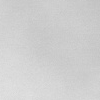
Atmospheric dust classification: dusty